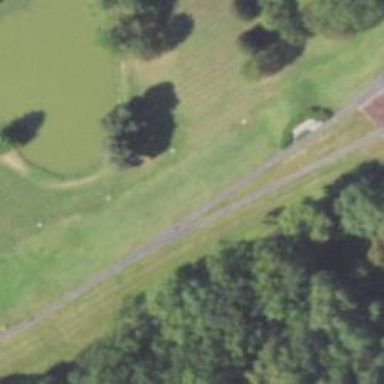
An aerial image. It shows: The path with excellent trail visibility is made of asphalt and has embankment.